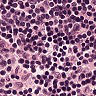
Metastatic tissue present: no